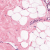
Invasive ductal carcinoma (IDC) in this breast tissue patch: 0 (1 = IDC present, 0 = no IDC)